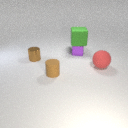
large red rubber sphere in front of small purple metal cube